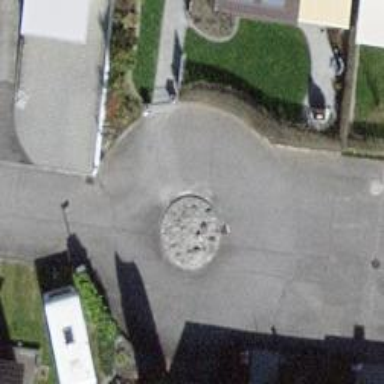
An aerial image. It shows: Turning circle on the road.